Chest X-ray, AP view. Patient: 27 years old, sex F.
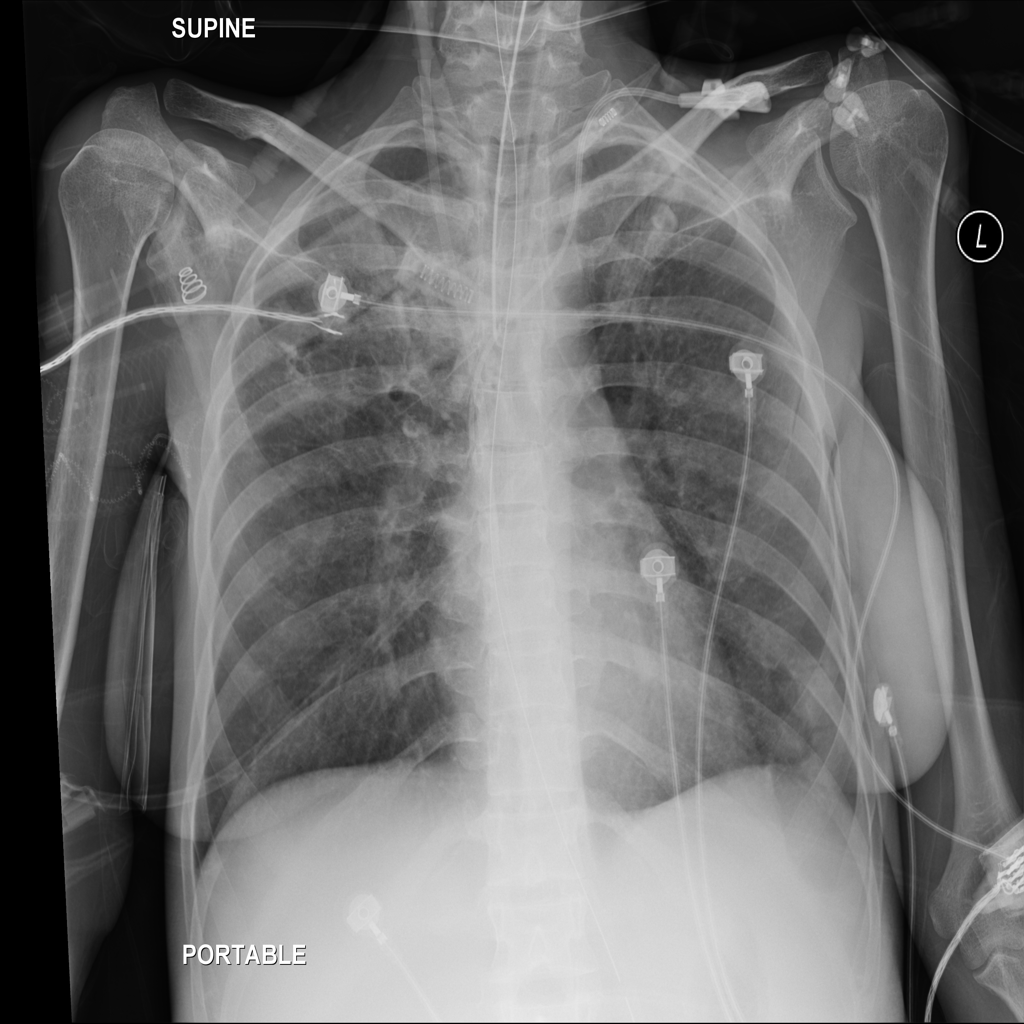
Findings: No Finding